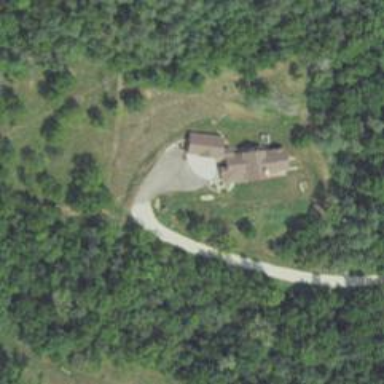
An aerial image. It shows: Driveway.